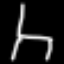
Label: chair